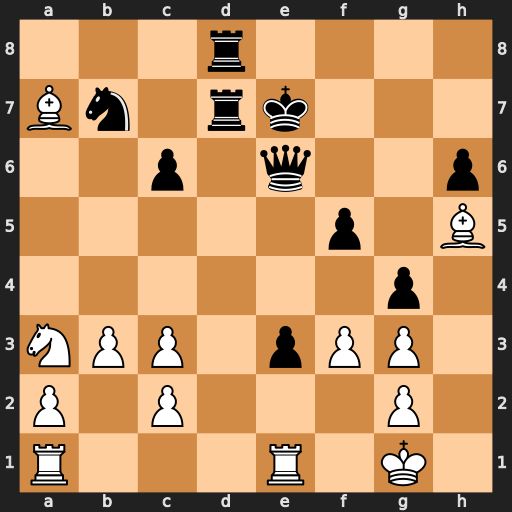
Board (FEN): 3r4/Bn1rk3/2p1q2p/5p1B/6p1/NPP1pPP1/P1P3P1/R3R1K1
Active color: w
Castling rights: -
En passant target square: -
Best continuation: Rxe3 Rd1+ Rxd1